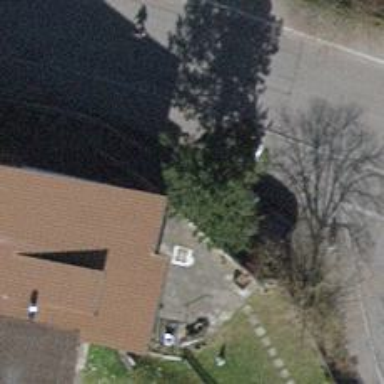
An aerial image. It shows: Urban tree adds touch of nature to the surroundings.